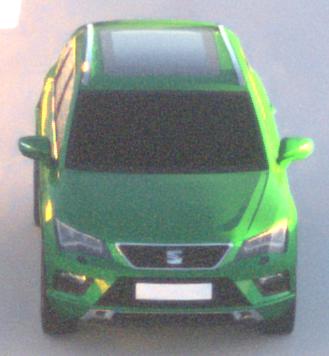
Make: SEAT
Model: Ateca 1.0 TSI Ecomotive
Detailed model: Ateca (5FP)
Model produced from: 2016/08
Model produced until: 2018/08
Doors: 5
Color: green
Road condition: dry road
Daytime: sunrise or sunset
Contrast: high contrast